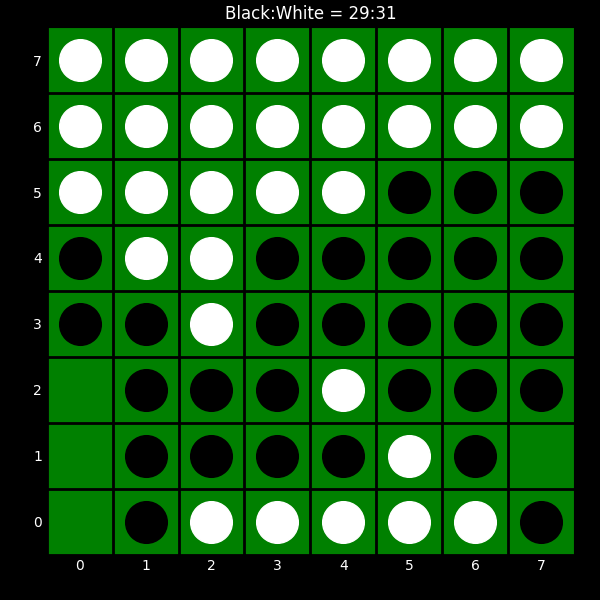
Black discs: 29
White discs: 31